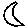
Label: moon